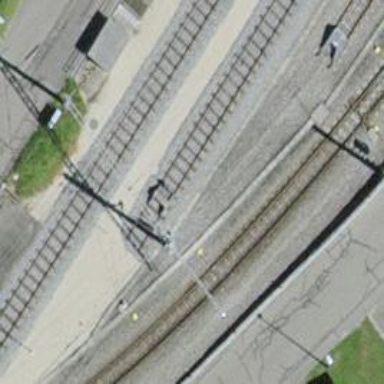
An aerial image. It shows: Railway buffer stop.